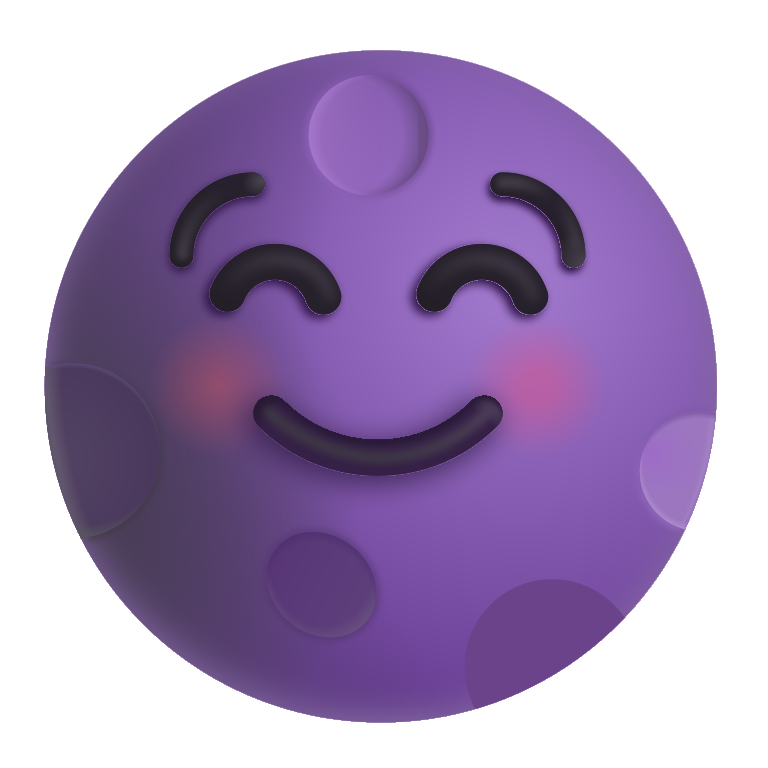
new moon face color